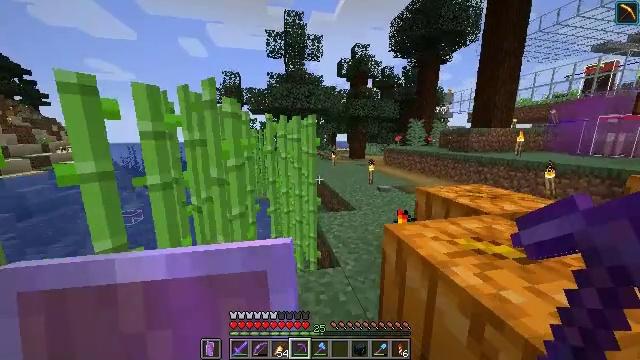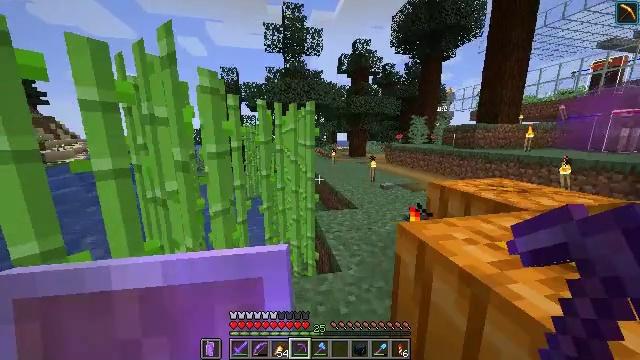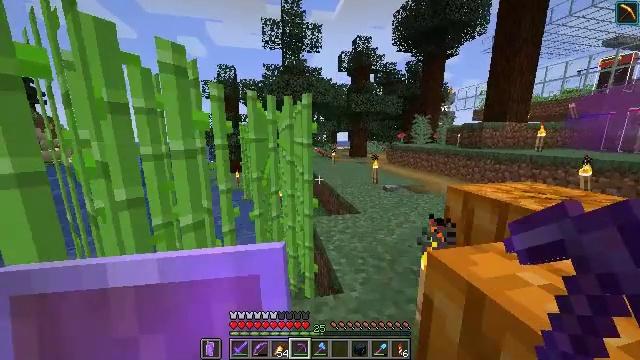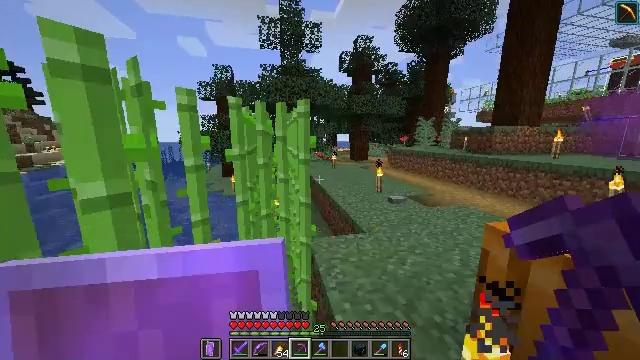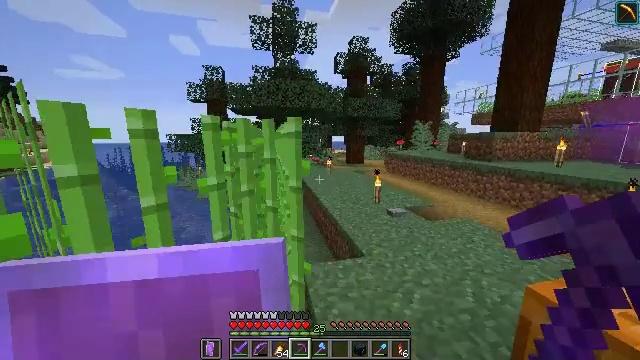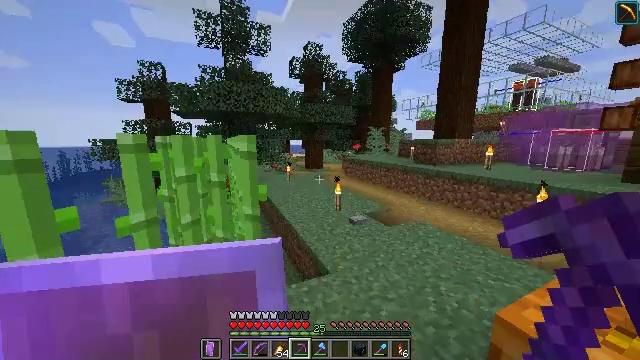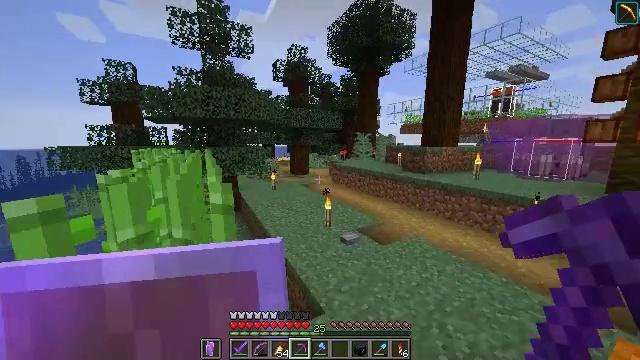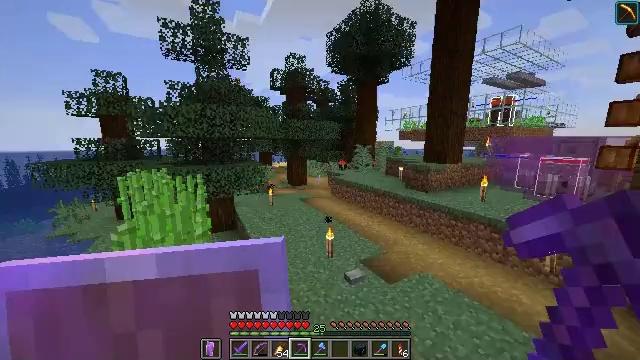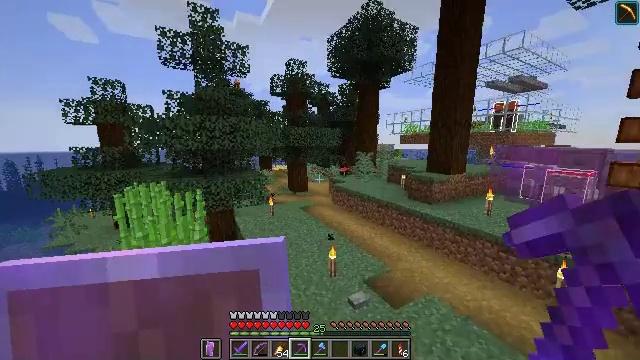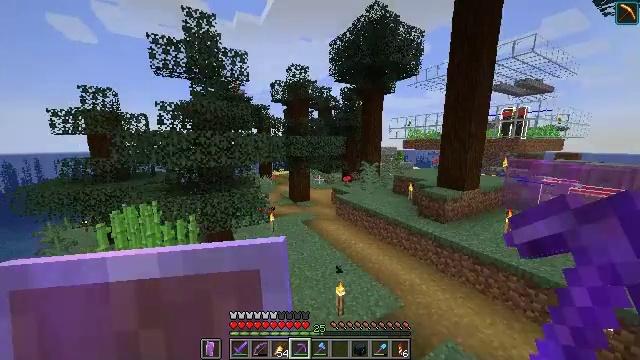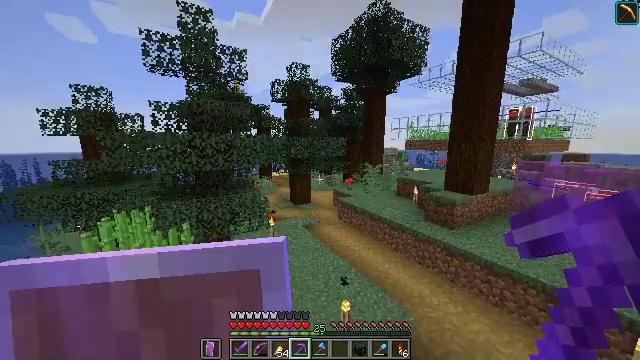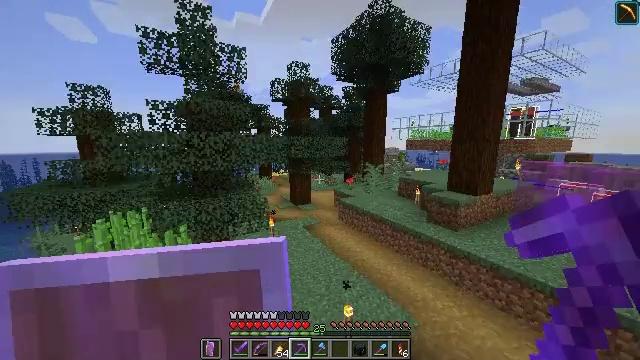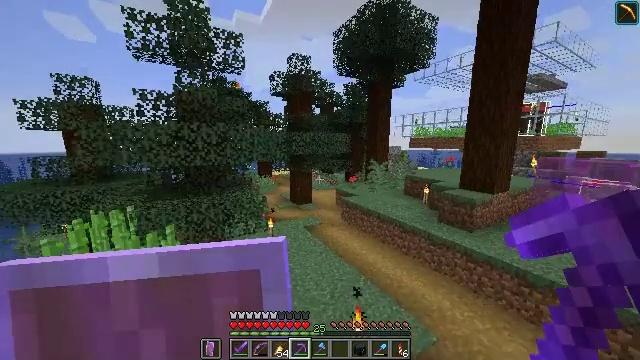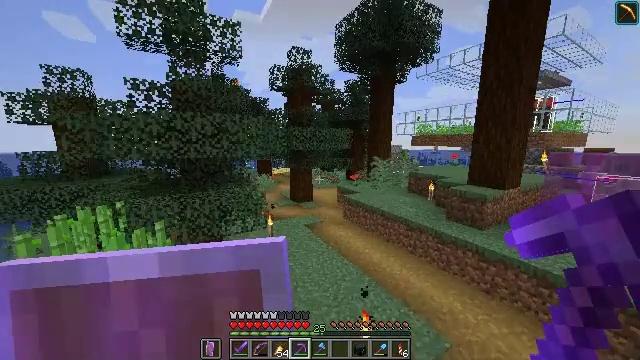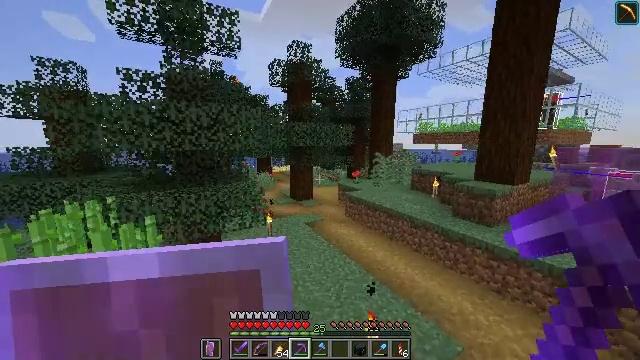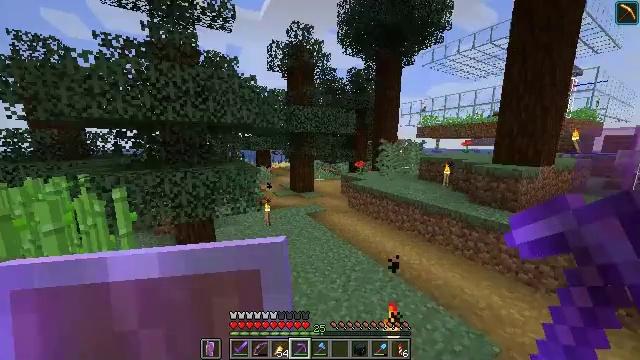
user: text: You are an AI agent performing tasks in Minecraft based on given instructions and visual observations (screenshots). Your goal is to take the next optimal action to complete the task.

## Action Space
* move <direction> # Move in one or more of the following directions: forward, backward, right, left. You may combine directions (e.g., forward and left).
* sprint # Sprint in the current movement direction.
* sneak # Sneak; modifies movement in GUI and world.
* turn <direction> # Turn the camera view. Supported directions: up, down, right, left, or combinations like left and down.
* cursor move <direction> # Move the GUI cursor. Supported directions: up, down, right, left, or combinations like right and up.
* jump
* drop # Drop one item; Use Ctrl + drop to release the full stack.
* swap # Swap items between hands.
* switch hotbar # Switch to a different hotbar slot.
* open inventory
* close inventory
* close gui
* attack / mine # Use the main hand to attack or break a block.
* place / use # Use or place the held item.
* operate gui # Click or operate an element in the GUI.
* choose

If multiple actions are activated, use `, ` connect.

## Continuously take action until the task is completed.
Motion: motion action
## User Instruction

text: Mine the sticky piston.
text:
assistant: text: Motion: move forward, sprint, jump
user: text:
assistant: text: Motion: move forward, sprint
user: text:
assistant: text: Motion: move forward, sprint
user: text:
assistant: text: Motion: move forward, sprint, turn right
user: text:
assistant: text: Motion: move forward, sprint, turn right
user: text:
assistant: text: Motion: move forward, sprint, turn right
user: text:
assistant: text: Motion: move forward, sprint
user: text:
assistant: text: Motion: move forward, sprint
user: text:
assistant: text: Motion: move forward, sprint
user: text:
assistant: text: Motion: move forward, sprint
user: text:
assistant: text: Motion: move forward, sprint
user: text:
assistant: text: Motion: move forward, sprint
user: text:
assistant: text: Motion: move forward, sprint
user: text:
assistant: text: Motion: move forward, sprint
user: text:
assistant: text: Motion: move forward, sprint
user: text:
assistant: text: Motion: move forward, sprint
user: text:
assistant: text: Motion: move forward, sprint
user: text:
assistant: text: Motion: move forward, sprint
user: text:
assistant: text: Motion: move forward, sprint, turn left
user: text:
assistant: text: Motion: move forward, sprint
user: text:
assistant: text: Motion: move forward, sprint
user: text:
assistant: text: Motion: move forward, sprint
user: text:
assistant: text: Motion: move forward, sprint
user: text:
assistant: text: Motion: move forward, sprint, turn left
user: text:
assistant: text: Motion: move forward, sprint
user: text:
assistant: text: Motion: move forward, sprint
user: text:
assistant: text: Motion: move forward, sprint
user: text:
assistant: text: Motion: move forward, sprint
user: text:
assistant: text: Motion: move forward, sprint
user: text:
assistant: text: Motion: move forward, sprint